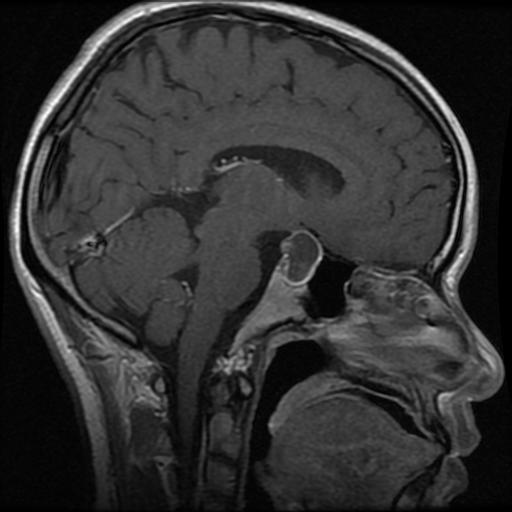
Label: pituitary